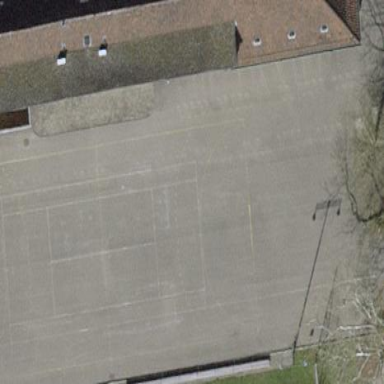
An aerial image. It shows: Multi-sport pitch with asphalt surface.